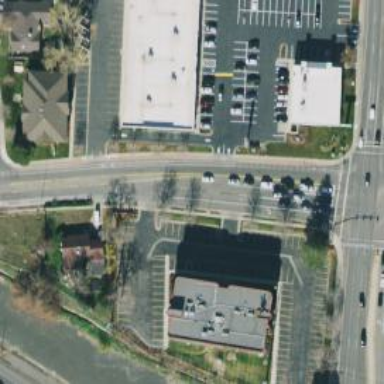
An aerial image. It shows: Secondary road with asphalt surface and separate sidewalk.